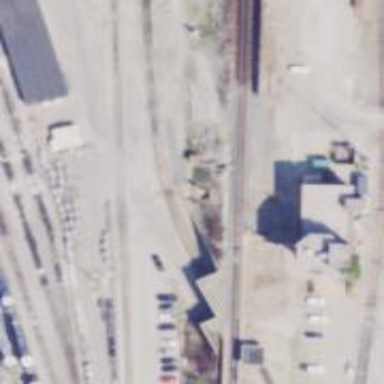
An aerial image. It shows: Railway yard used for servicing trains.